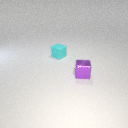
small purple metal cube to the right of small cyan rubber cube